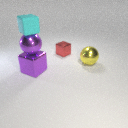
small cyan rubber cube above large purple metal sphere